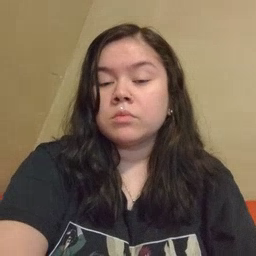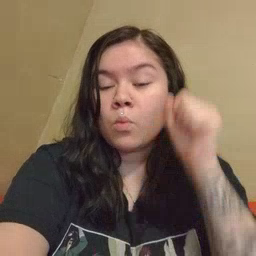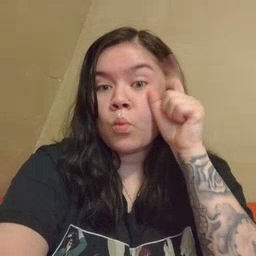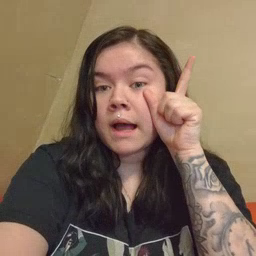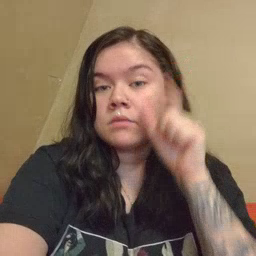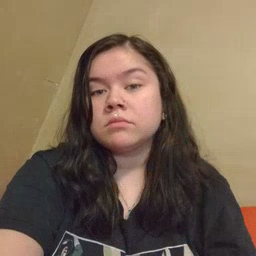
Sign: wake